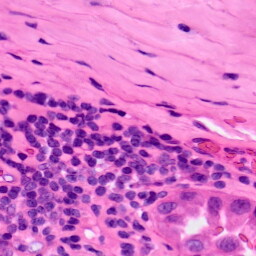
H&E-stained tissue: Lung